Field crop: maize
Growth stage: 2
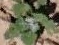
Species: chenopodium